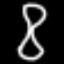
Label: hourglass